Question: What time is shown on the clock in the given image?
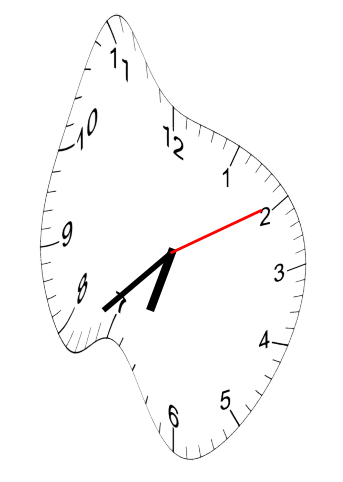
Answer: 06:38:10